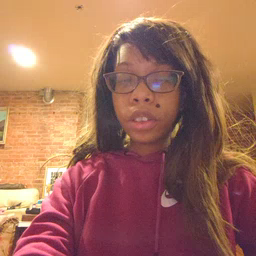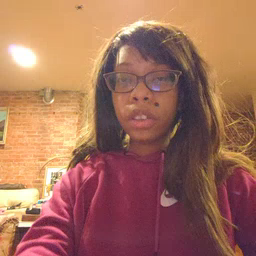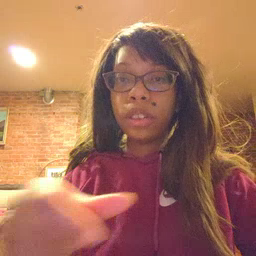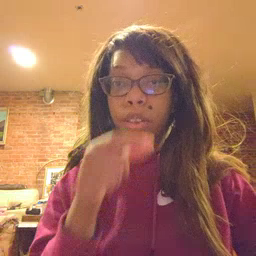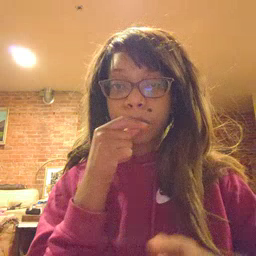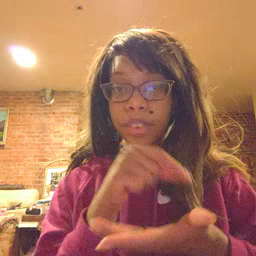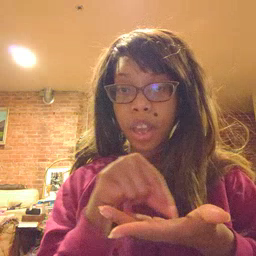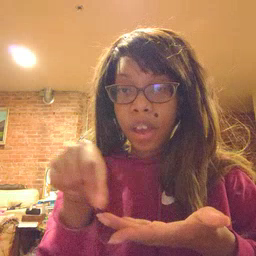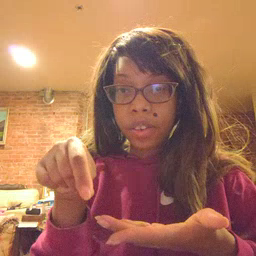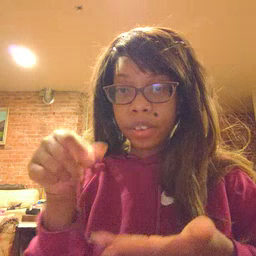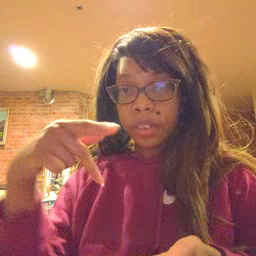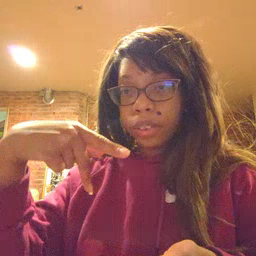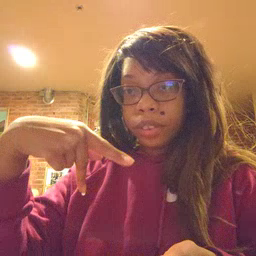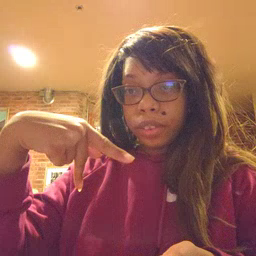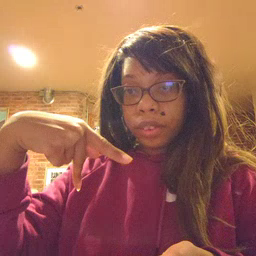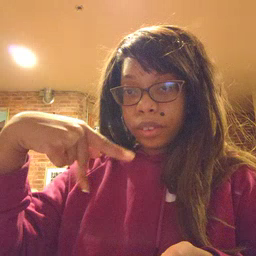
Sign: pen